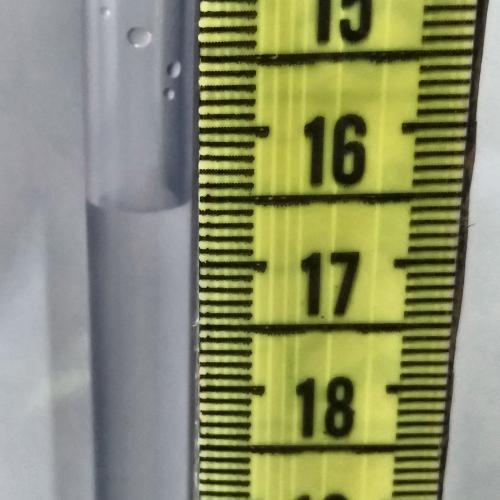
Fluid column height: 16.5 cm